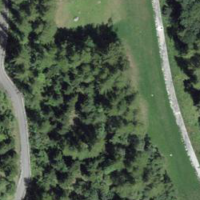
EUNIS habitat code: 23
Species observed at this site:
Corvus cornix
Corvus corax
Sylvia atricapilla
Pernis apivorus